Question: I created a custom delegate method to update the background colour of a ViewController. I cannot get the delegate method to respond. Here is my code:
VASettingsView.h
'''
#import <UIKit/UIKit.h>
#import <GLKit/GLKit.h>
@class VASettingsView;
@protocol VASettingsViewDelegate <NSObject>
- (void)setNewBackgroundColour:(GLKVector4)newColour;
@end
@interface VASettingsView : UIView {
id <VASettingsViewDelegate> delegate;
}
@property (strong, nonatomic) IBOutlet UIButton *blackBackgroundButton;
@property (strong, nonatomic) IBOutlet UIButton *saveButton;
@property GLKVector4 backgroundColourSetting;
// Set delegate method
@property (nonatomic,weak)id delegate;
- (IBAction)blackButtonPressed:(id)sender;
- (IBAction)saveButtonPressed:(id)sender;
@end
'''
VASettingsView.m
'''
#import "VASettingsView.h"
@implementation VASettingsView
- (id)initWithFrame:(CGRect)frame
{
self = [super initWithFrame:frame];
if (self) {
}
return self;
}
- (IBAction)blackButtonPressed:(id)sender {
self.backgroundColourSetting = GLKVector4Make(0.0, 0.0, 0.0, 0.0);
}
- (IBAction)saveButtonPressed:(id)sender {
[delegate setNewBackgroundColour:self.backgroundColourSetting];
}
@end
'''
VARendererViewController.h
'''
@class VA_CASFrame;
@class VA_Character;
@class VA_Orbit_Camera;
#import <UIKit/UIKit.h>
#import <GLKit/GLKit.h>
#import <QuartzCore/QuartzCore.h>
#import "VASettingsView.h"
@interface VARendererViewController : GLKViewController <VASettingsViewDelegate>
{
// Code
}
'''
VARendererViewController.m
ViewDidLoad
'''
// Setup UIView to be delegate
VASettingsView *settingsView = [[VASettingsView alloc] init];
settingsView.delegate = self;
'''
setNewBackgroundColour
'''
- (void)setNewBackgroundColour:(GLKVector4)newColour{
self.backgroundColour = GLKVector4Make(newColour.x,
newColour.y,
newColour.z,
newColour.w
);
NSLog(@"STOP");
}
'''
Storyboard:

I cannot reach the setNewBackgroundColour and have been looking for answers for hours. I cannot see what I have done wrong?
Sam
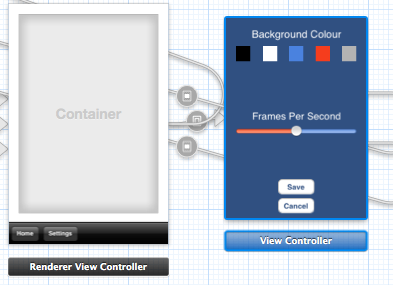
Answer: I suspect the problem is that you are alloc init'ing a new instance of VASettingsView in VARendererViewController, rather than getting a pointer the one that you're putting on screen. Since you don't show how you get VASettingsView on screen, or how you create its view, it's only a guess.
After edit:
Instead of,
'''
VASettingsView *settingsView = [[VASettingsView alloc] init];
settingsView.delegate = self;
'''
Try this,
'''
VASettingsView *settingsView = self.childViewControllers[0];
SettingsView.delegate = self;
'''